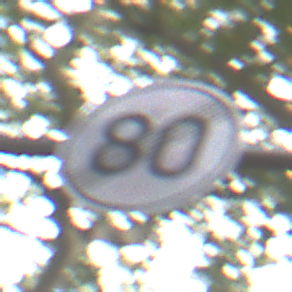
Verkehrszeichen: EndeGeschwindigkeit80
Umgebung: Outdoor, Urban
Tageszeit: MorningAfternoon
Wetter: Overcast
Licht: Natural
Jahreszeit: NotSpecified
Kontrast: LowContrast